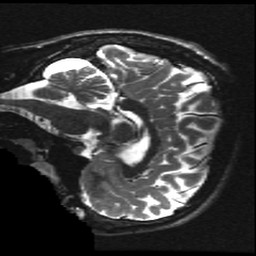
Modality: T2w
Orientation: sagittal
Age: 13
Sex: male
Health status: ill
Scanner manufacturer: ge
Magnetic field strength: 3 T
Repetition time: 7.5 s
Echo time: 0.1015 s